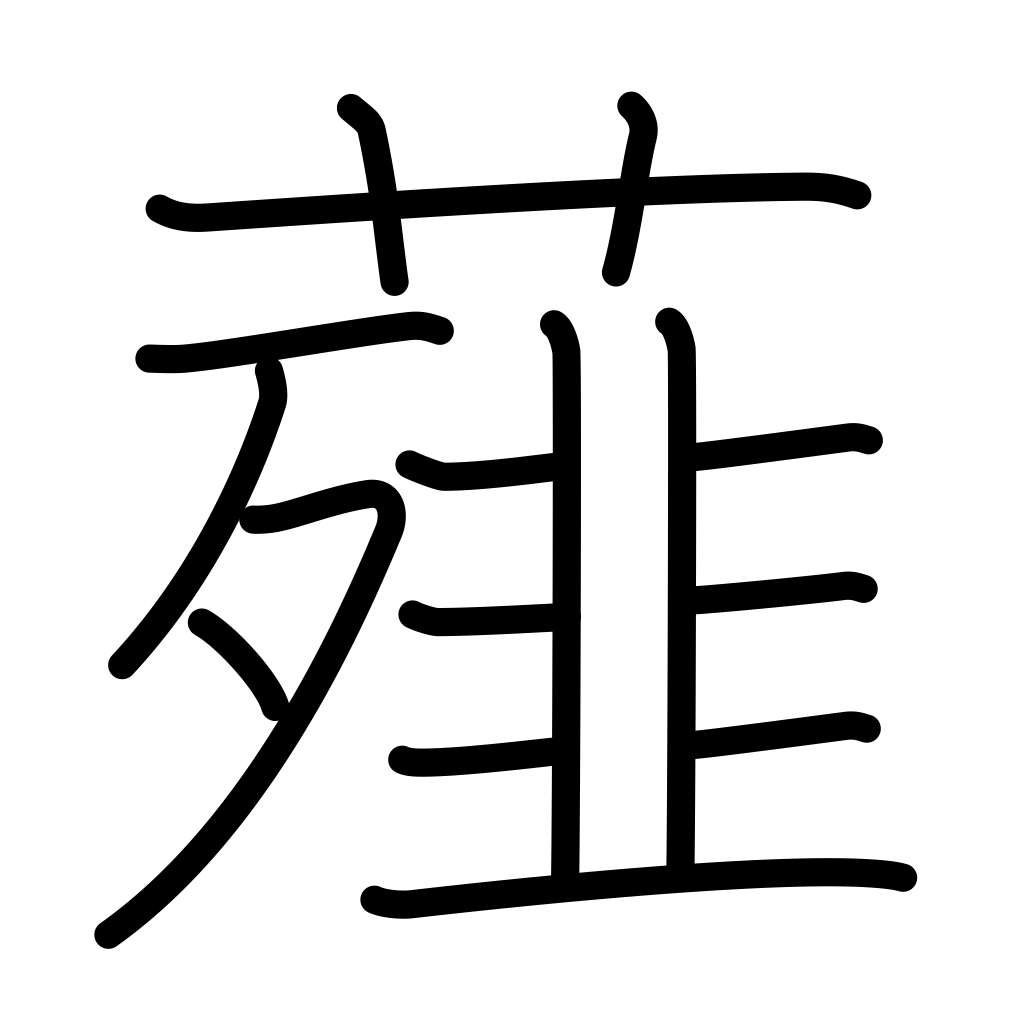
Meaning: scallion, shallot